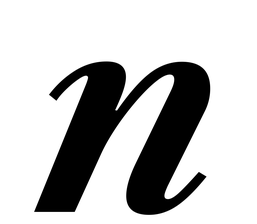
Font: LibreCaslonText-Italic_Bold_Italic